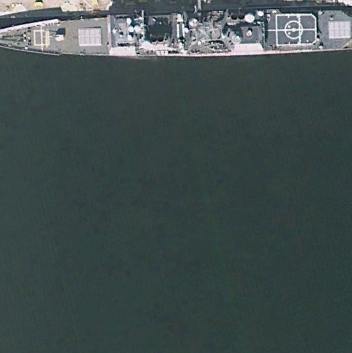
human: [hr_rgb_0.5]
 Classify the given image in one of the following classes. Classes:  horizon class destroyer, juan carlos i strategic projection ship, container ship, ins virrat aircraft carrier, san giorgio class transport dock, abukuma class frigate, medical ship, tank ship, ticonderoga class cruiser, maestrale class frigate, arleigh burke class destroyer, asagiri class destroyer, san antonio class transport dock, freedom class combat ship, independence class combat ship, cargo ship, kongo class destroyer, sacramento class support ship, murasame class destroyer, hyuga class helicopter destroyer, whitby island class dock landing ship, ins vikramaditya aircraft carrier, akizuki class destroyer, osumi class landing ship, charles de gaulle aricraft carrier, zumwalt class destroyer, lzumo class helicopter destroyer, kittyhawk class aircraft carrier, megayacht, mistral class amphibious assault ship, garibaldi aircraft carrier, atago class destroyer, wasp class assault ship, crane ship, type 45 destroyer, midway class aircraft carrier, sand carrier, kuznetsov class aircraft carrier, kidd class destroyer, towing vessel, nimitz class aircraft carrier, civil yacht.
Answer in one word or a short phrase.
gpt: Ticonderoga class cruiser